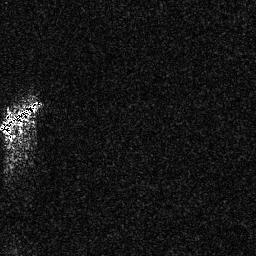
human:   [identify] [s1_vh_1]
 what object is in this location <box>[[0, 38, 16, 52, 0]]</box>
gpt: <ref>1 medium ship at the left</ref>